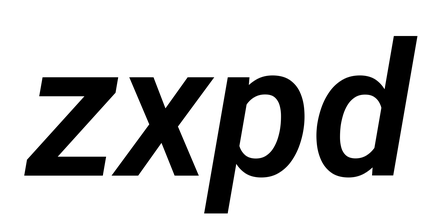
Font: Roboto-Italic_SemiBold_Italic